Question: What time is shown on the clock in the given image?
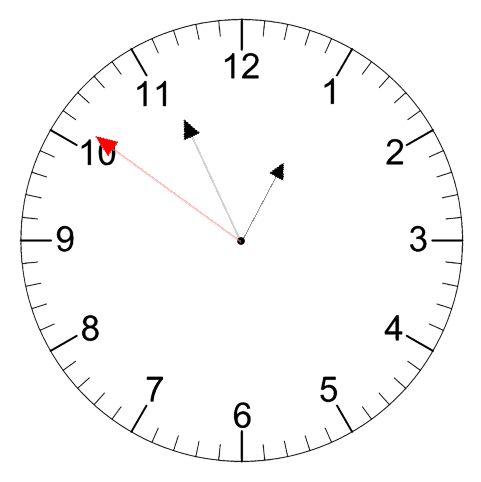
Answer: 12:55:51